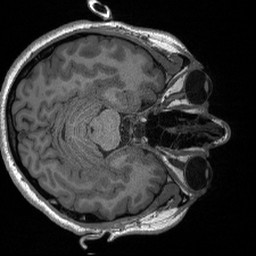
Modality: T1w
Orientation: axial
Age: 28
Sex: female